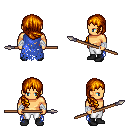
a pixel art fantasy rpg character, male body template, human, tanned skin, blue tattered cape, white pants, dark blonde right-swept hairstyle, white cloth bandages, black shoes, spear, four views (front, back, left, right), 2x2 character sprite sheet, small pixel art, hard edges, no anti-aliasing